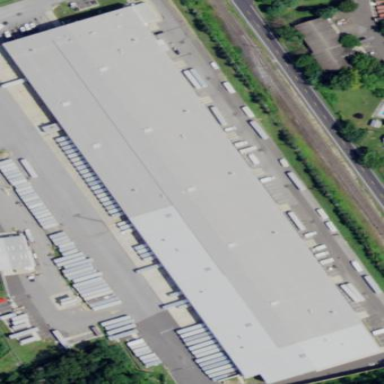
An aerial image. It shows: Warehouse.